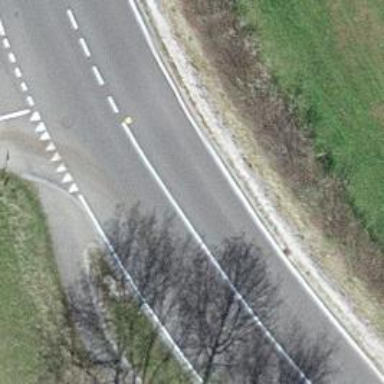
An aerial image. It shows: Primary highway with asphalt surface. There is cycle track on the right side.